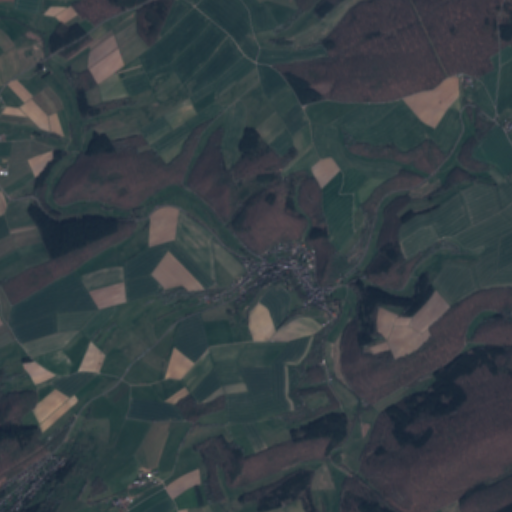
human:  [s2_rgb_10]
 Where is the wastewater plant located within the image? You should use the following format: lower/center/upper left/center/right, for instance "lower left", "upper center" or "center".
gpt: The wastewater plant is located in the lower right of the image.
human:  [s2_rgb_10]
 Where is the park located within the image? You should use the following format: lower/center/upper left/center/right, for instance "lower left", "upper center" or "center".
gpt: There is no park in the image.